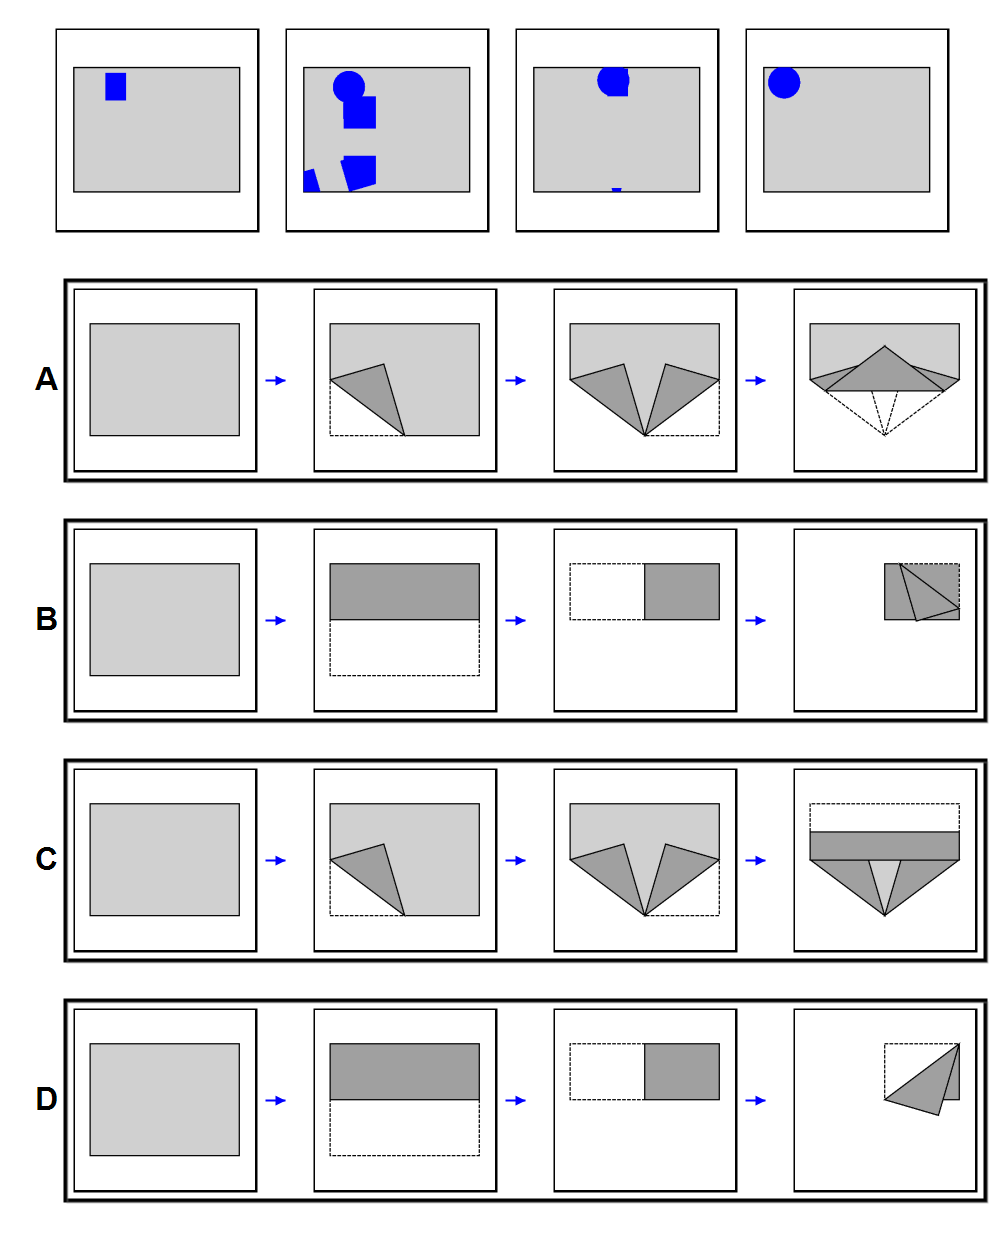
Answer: A